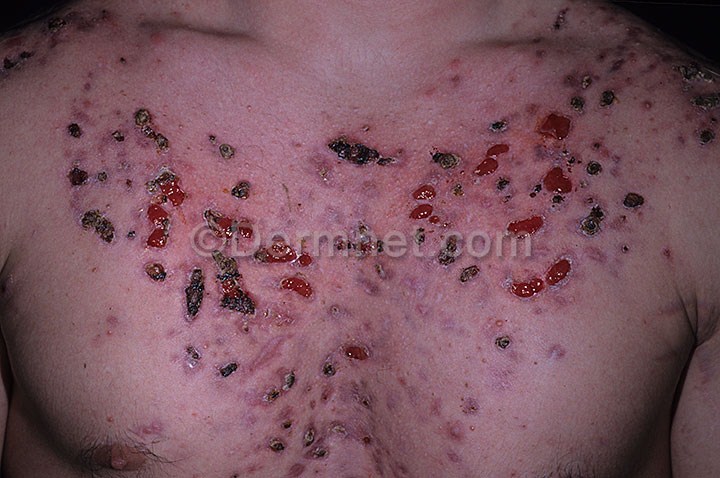
Disease: Acne and Rosacea Photos